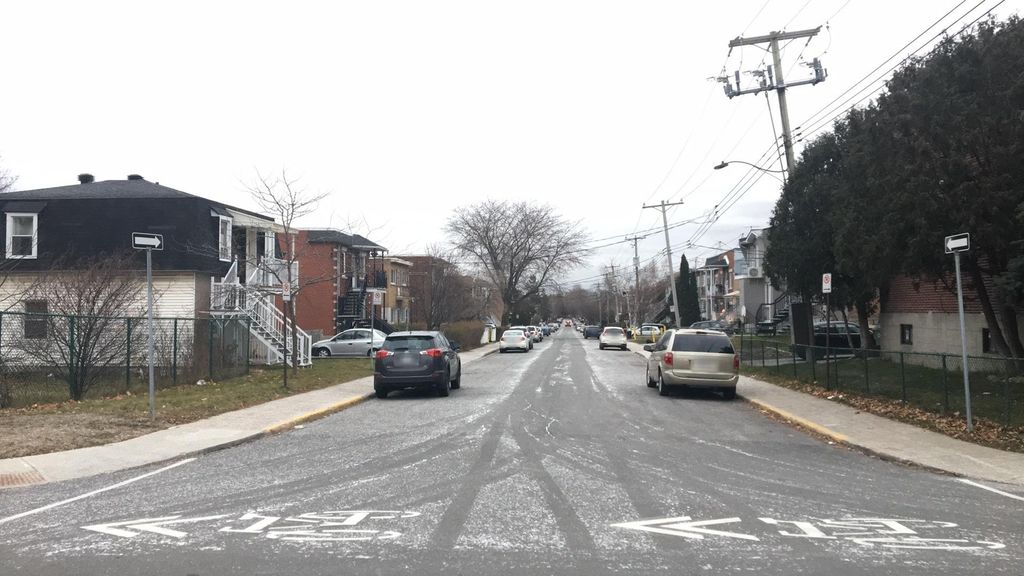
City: montreal